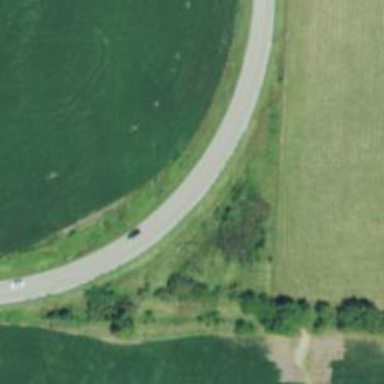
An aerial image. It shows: Secondary road.